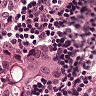
Metastatic tissue present: yes